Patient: sex M, age 64
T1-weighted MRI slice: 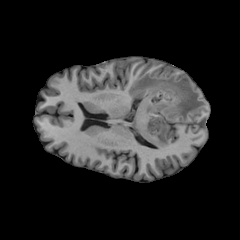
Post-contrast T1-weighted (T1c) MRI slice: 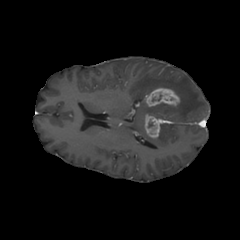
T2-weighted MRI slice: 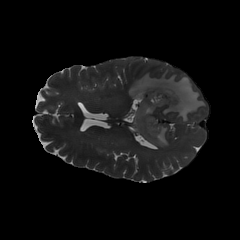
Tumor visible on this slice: yes
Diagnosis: Glioblastoma, IDH-wildtype
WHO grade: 4